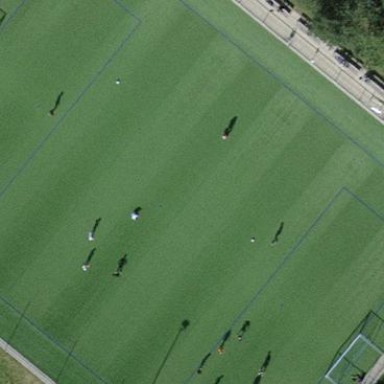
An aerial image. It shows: Soccer pitch with artificial turf for leisure sports activities.